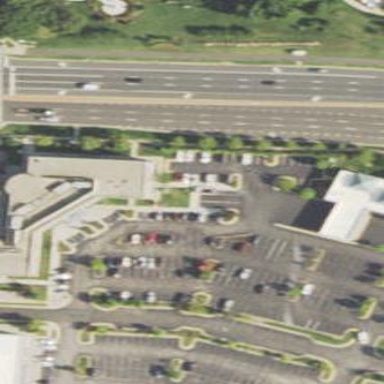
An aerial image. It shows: Office building.